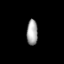
Tissue: lung
Cell type: Endothelial cells
Senescence score: 0.5766
Nuclear area (px): 275
Mean DAPI intensity: 164.884